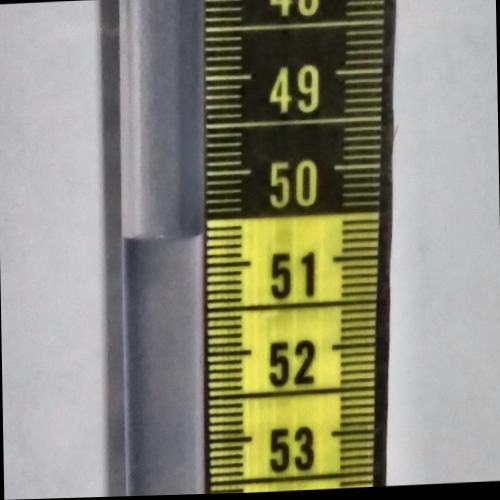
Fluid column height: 50.7 cm